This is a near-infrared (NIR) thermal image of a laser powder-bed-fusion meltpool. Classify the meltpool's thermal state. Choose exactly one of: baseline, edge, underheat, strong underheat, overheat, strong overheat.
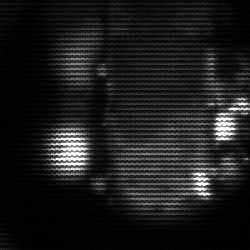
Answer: strong underheat